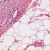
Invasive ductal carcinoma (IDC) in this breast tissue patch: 1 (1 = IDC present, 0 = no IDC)